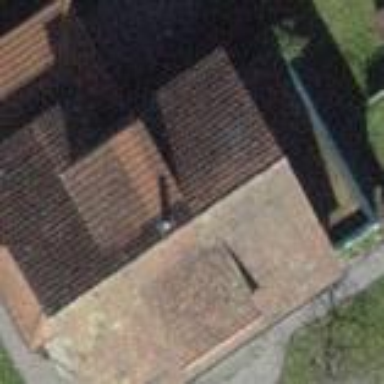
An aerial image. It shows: Detached building.